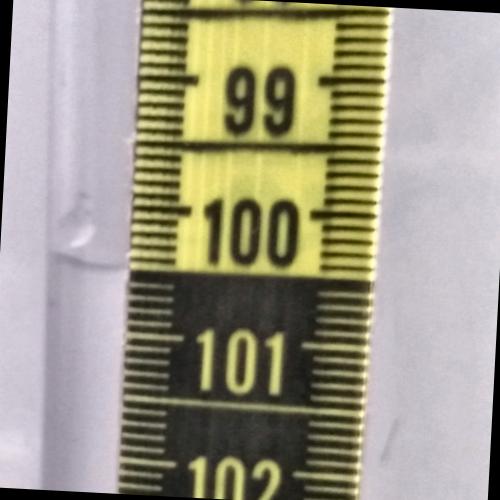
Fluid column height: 100.5 cm